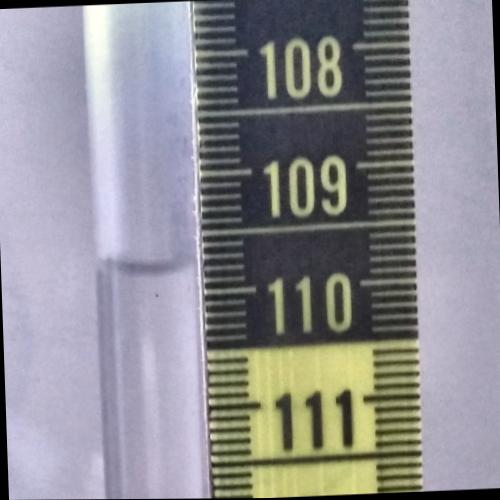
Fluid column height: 109.8 cm